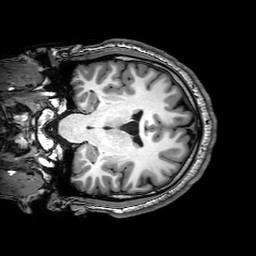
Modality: T1w
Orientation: coronal
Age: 21
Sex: male
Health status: healthy
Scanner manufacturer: philips
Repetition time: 0.008164 s
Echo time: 0.00373 s